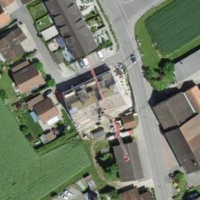
EUNIS habitat code: 54
Species observed at this site:
Salvia pratensis